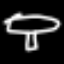
Label: mushroom